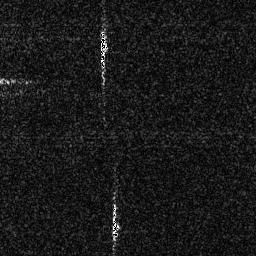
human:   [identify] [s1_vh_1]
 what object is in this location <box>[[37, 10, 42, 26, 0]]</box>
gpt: <ref>1 small ship at the top</ref>

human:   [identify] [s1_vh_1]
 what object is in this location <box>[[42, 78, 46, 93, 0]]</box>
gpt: <ref>1 small ship at the bottom</ref>